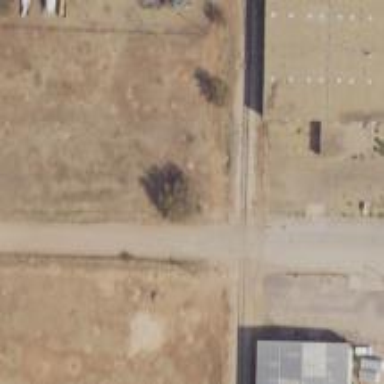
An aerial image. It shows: Railway level crossing.